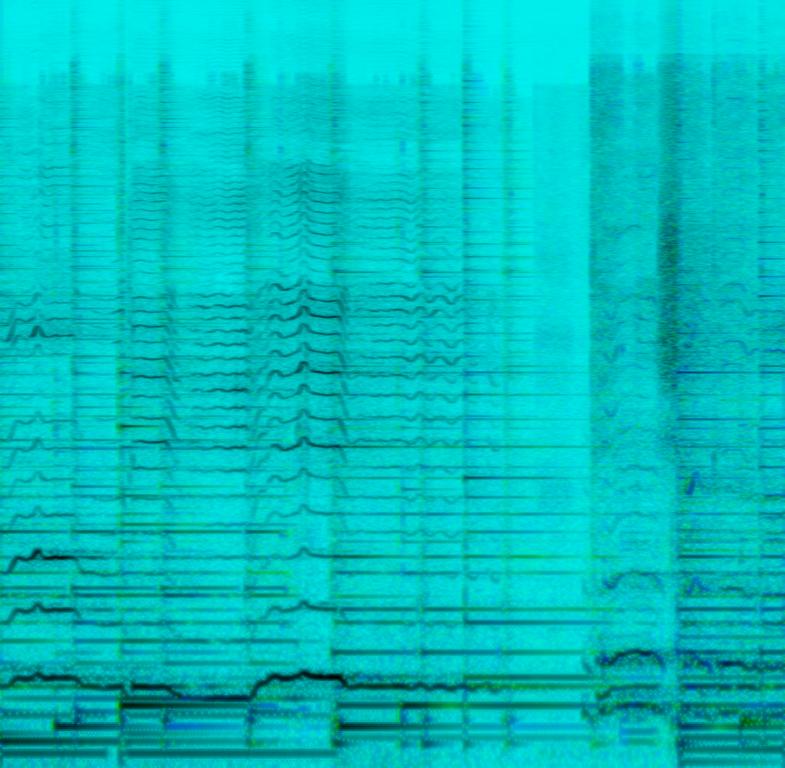
The low quality recording features a traditional song that consists of wide, harmonizing female vocals singing over acoustic rhythm guitar. It sounds mellow, soft and emotional.